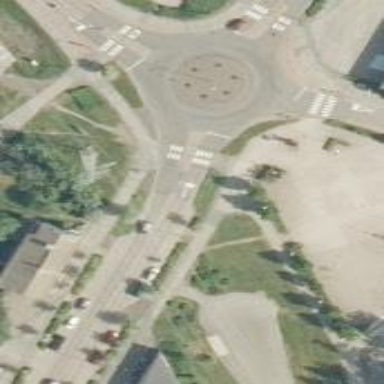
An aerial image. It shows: Zebra crossing on footway.